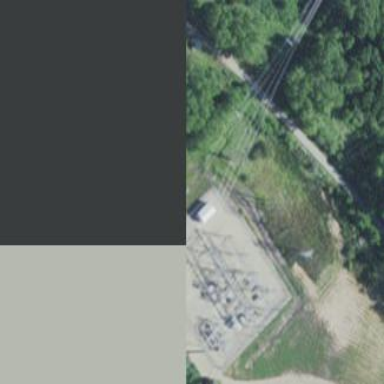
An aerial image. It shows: Distribution power substation secured by fence.